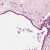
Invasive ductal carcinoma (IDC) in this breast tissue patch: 0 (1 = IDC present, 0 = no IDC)